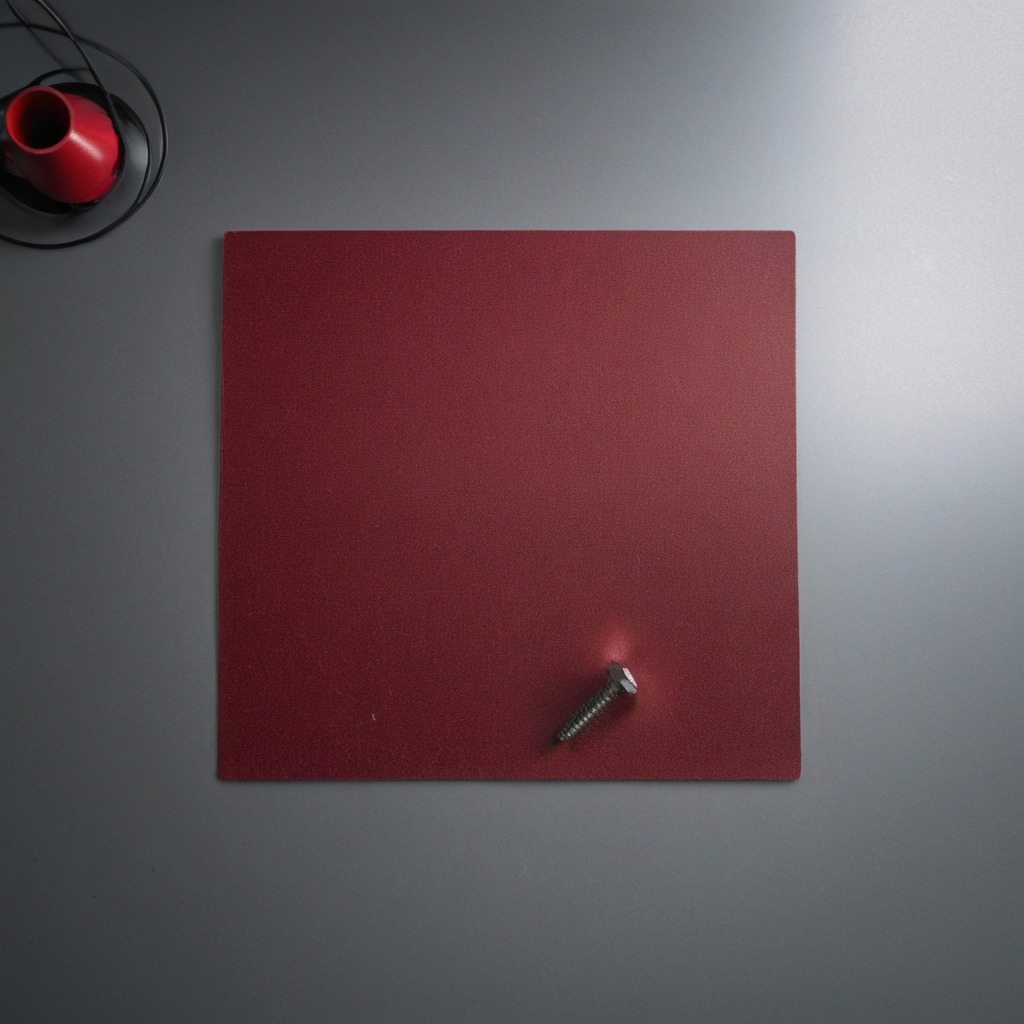
A metal screw is lying on the clean granite tabletop inside a workshop under bright overhead lighting crisp shadows high clarity worn but beneath the mat.